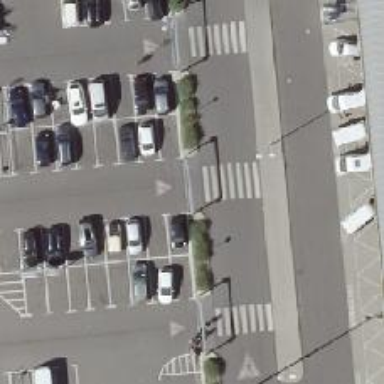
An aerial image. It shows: Uncontrolled zebra crossing on the road.